Interaction volume radius: 5 \u00c5
Interaction volume height: 10 \u00c5
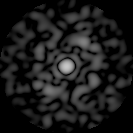
Disorder parameter: 0.8159